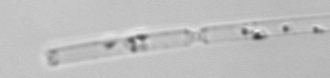
Label: Cerataulina_pelagica